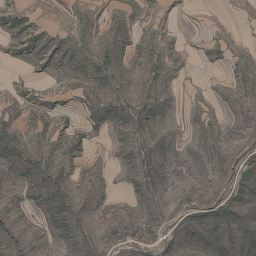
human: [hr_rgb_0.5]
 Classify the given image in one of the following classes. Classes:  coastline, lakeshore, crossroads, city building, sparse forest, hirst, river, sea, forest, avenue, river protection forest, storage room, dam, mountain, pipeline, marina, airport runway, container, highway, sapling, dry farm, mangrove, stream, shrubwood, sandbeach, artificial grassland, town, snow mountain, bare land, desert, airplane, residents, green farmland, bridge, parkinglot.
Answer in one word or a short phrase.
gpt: mountain